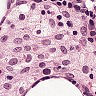
Metastatic tissue present: no